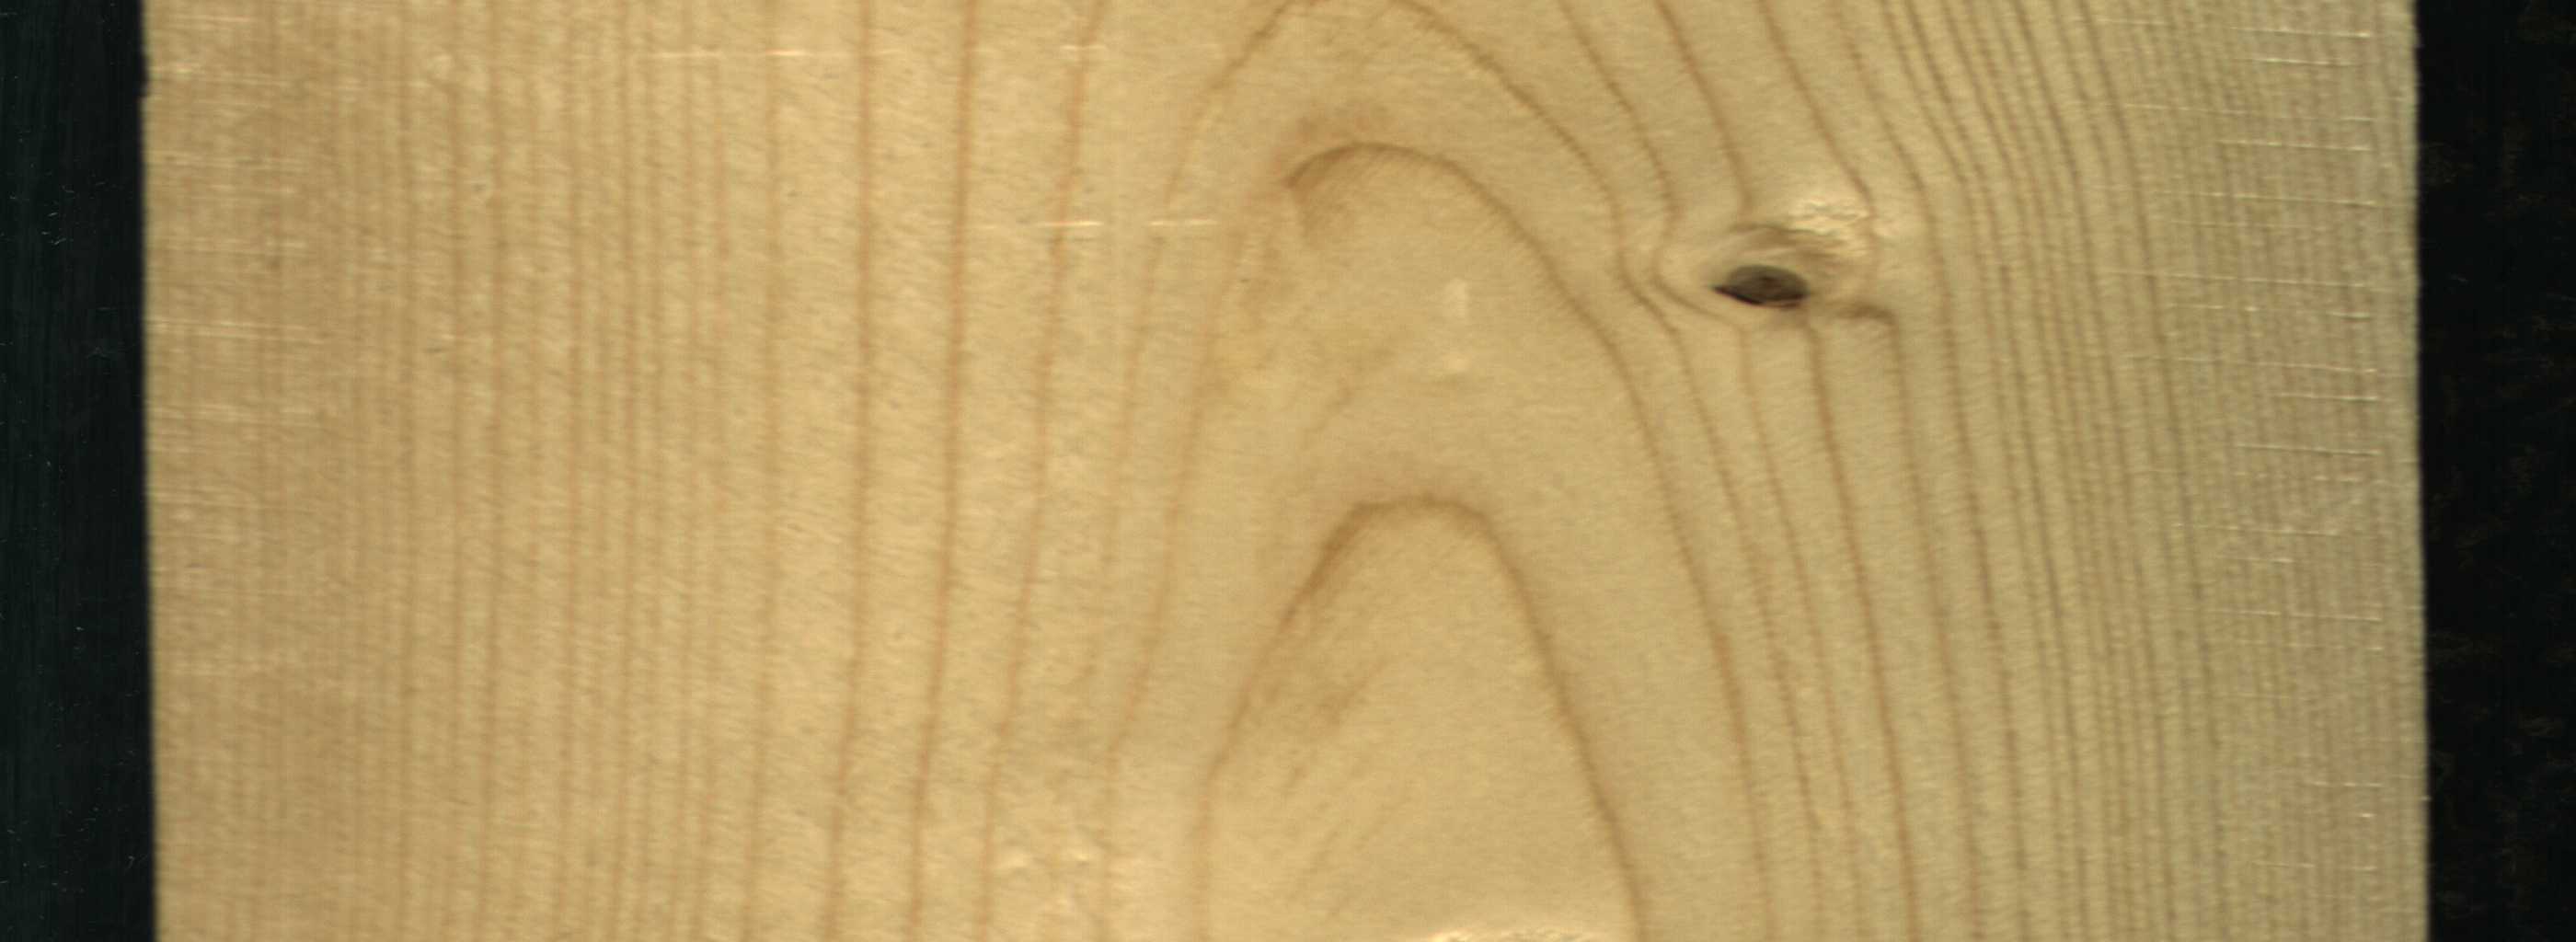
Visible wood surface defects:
Dead_Knot